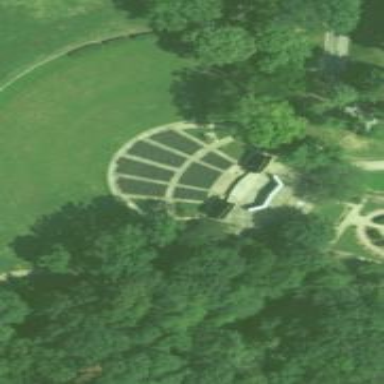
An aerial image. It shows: Amphitheatre theatre.